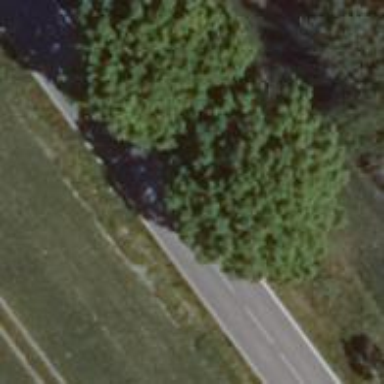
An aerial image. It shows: Deciduous broadleaved tree on the street.